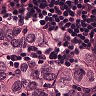
Metastatic tissue present: yes